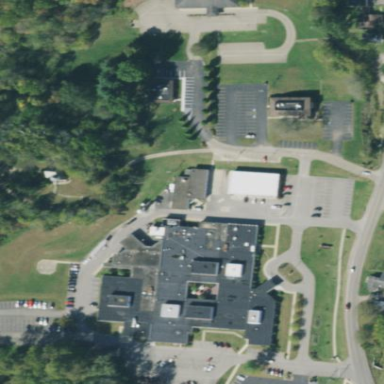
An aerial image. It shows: Healthcare facility identified as hospital.